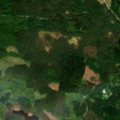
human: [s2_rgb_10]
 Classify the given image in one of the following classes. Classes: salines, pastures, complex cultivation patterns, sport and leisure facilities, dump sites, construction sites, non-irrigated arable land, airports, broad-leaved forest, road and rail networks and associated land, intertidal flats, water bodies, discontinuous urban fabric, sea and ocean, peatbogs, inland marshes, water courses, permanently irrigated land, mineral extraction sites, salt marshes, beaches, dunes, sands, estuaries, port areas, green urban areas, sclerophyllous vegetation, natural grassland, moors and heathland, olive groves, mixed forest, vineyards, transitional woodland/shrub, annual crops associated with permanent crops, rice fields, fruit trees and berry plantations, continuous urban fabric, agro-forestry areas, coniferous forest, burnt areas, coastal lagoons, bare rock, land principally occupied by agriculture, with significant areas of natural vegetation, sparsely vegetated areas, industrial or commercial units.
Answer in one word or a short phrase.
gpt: coniferous forest, mixed forest, transitional woodland/shrub